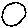
Label: circle